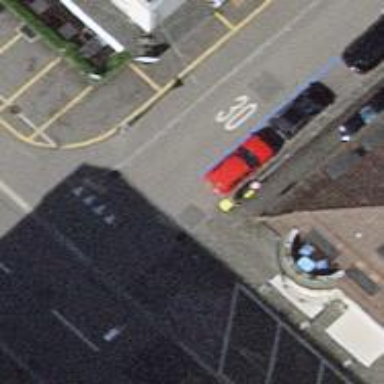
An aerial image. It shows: Post box is visible.